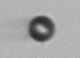
Label: bead